Aerial crown-view tile of a tropical tree (Barro Colorado Island, Panama), acquired 20240611:
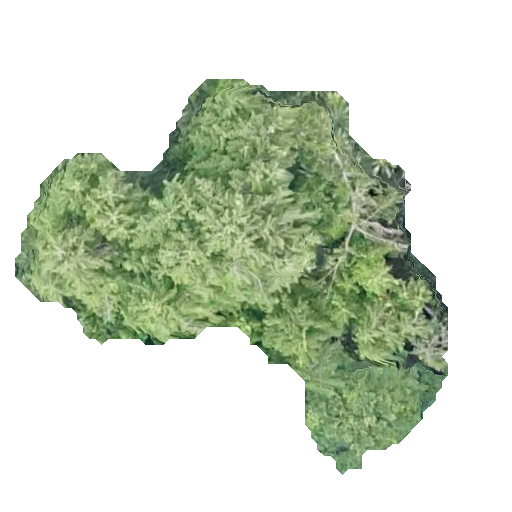
Species: Quararibea stenophylla
GBIF accepted scientific name: Quararibea stenophylla
Crown area: 148.446 m²